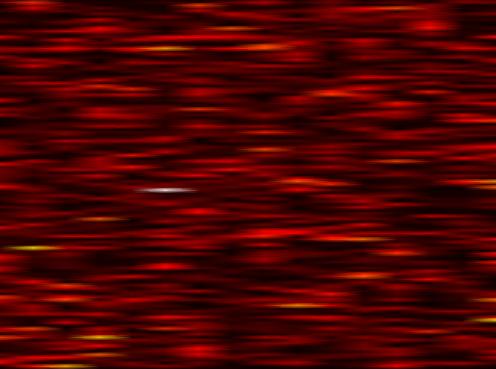
Label: FBMC